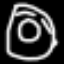
Label: donut